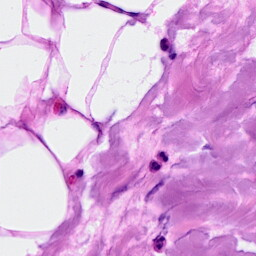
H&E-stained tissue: Breast